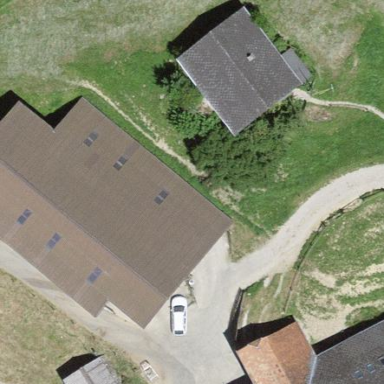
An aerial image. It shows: Rural barn.